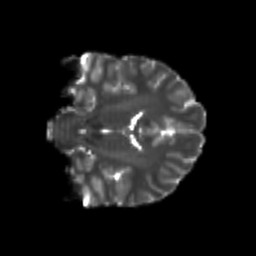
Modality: T2w
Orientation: coronal
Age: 21
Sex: male
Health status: healthy
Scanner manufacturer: philips
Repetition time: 7.393 s
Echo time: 0.08599 s